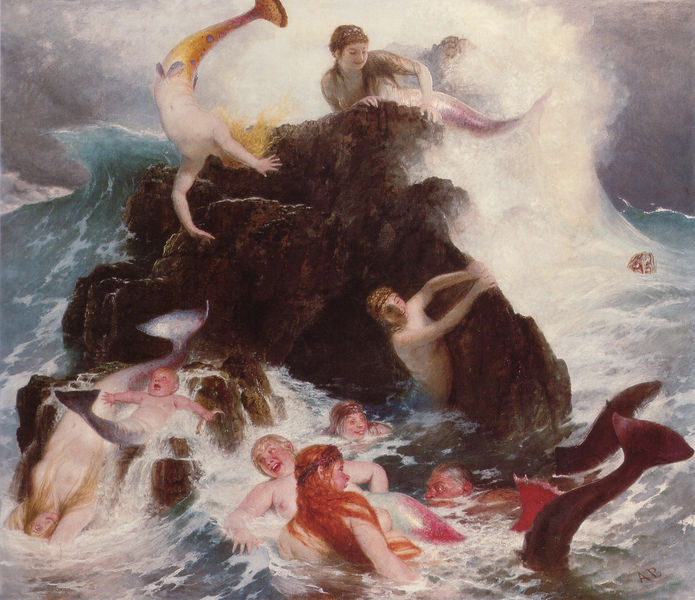
Titel: Das Spiel der Nereiden
Künstler: Arnold Böcklin
Standort: Basel
Institution: Kunstmuseum
Schlagwörter: berg, blau, felsen, himmel, mann, meer, nackt, wasser, weiß, wolken, frauen, gelb, menschen, see, braun, busen, frau, grau, haar, männer, rücken, schwarz, rot, wolke, symbolismus, blond, halten, lang, stein, hügel, spiegelung, figur, gold, haare, familie, kind, höhle, locken, fliegen, kinder, schuppen, schwanz, sprung, gischt, welle, wellen, liegen, fels, baby, figuren, schaum, strömung, brandung, sturm, unwetter, wild, woge, halbnackt, junge, freude, ozean, regen, lachen, rothaarig, spiel, schwimmen, weinen, felsig, meerjungfrauen, nixe, nixen, tauchen, schwimmhäute, lustig, kleinkind, wellig, spritzen, fisch, springen, schreien, böcklin, mischwesen, nymphe, wesen, nymphen, grotte, schaumkronen, meerjungfrau, arnold, arnold böcklin, klettern, spaß, flossen, schwimmhaut, flosse, neue pinakothek, turnen, hüpfen, fischschwanz, schaumkrone, wassermann, rasant, poseidon, meerfrau, wassermänner, ertrinkende, haate, handstand, ariel, salto, poseydon, neriden, najaden, vulgär, blund, felsen böcklin, höhlre, meeresjungfrauen, meerjmungfrauen, meermenschen, schwnz, tummeln, undinen, waale, fellsen, rnixen, meeerjungfrau, übermut, brandungwasser, poseison